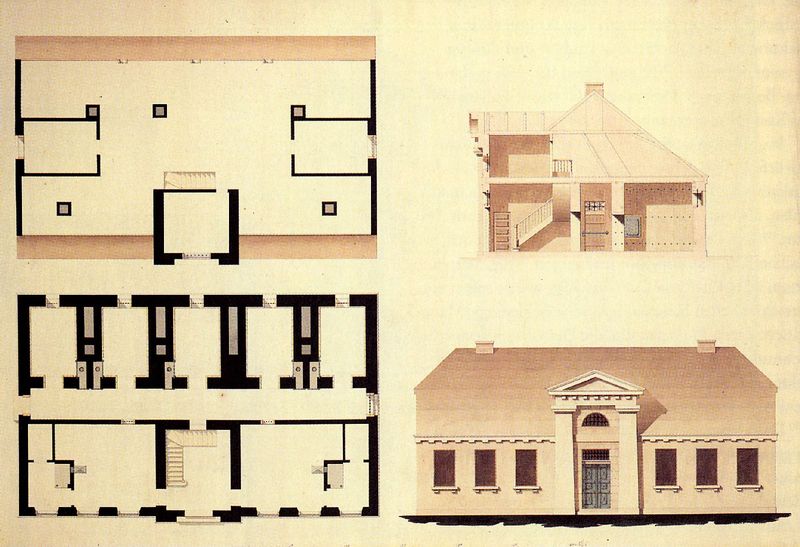
Titel: Gefängnisentwurf für Rendsburg, Wallstrasse 24
Künstler: Christian Frederik Hansen
Schlagwörter: fenster, pfeiler, schwarz, tür, dach, gebäude, haus, architektur, kamin, schornstein, ansicht, bogen, giebel, treppe, stufen, umriss, eingang, schnitt, räume, portal, mauern, residenz, griechisch, plan, römisch, grundriss, untergeschoss, räumlichkeit, architektue, frontsicht